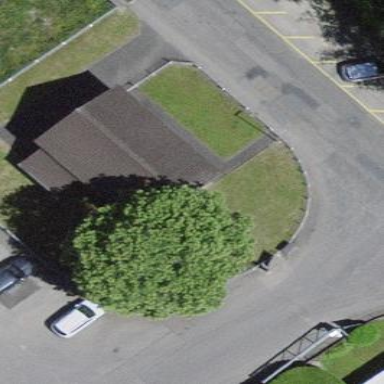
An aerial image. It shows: Service building.